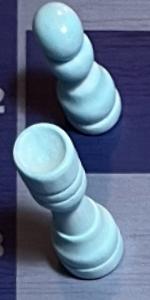
Label: Rook_White